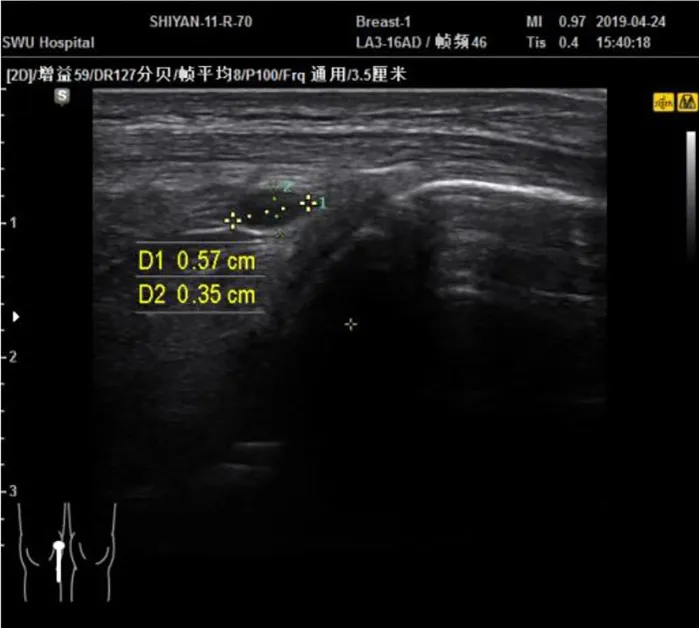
The patient's deep subpatella sac effusion.
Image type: radiology (ultrasound)